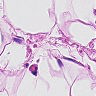
Metastatic tissue present: no